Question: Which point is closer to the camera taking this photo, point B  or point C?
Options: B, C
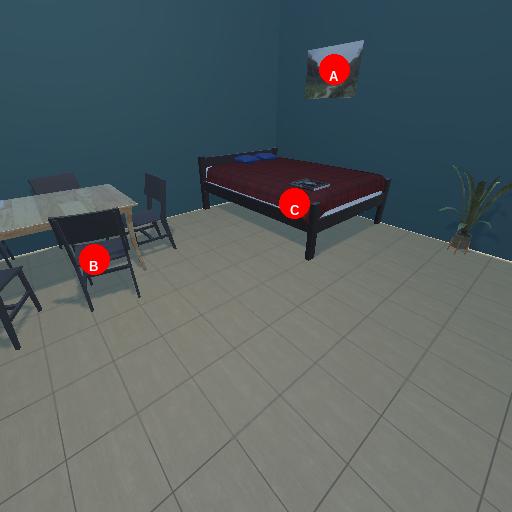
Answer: B